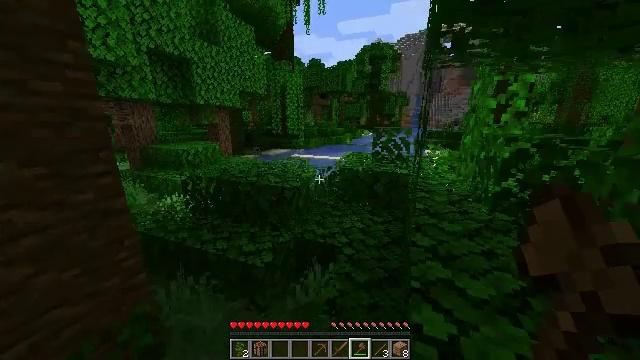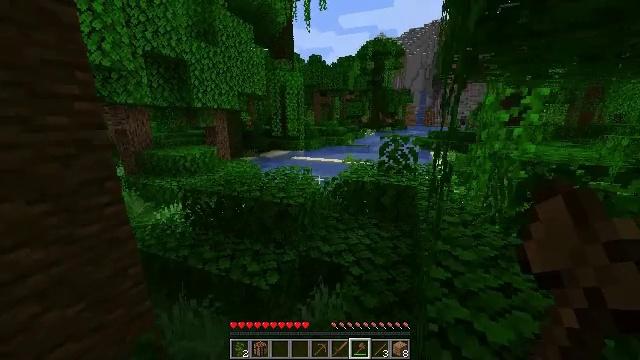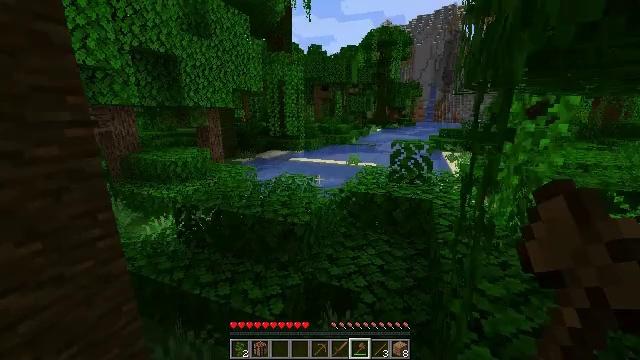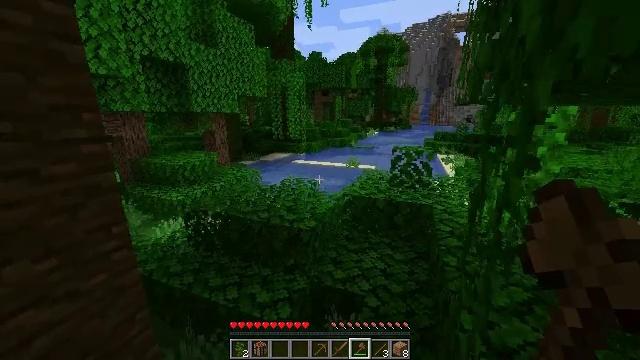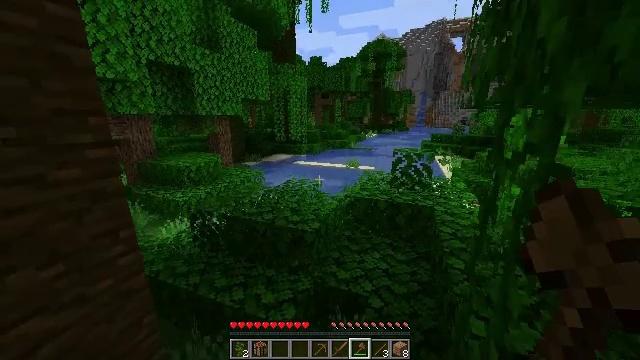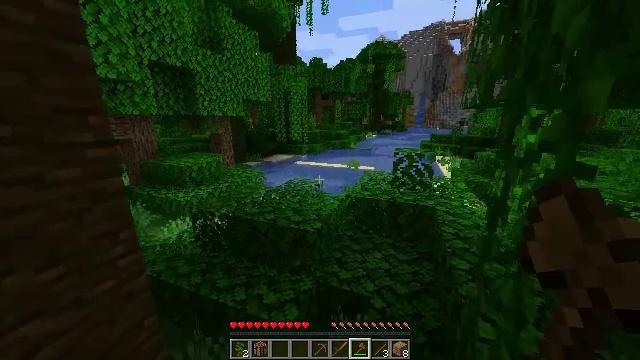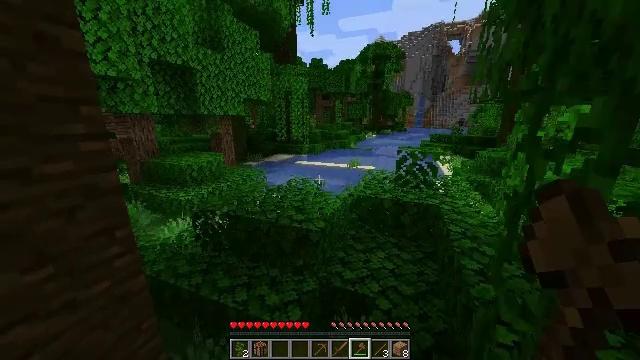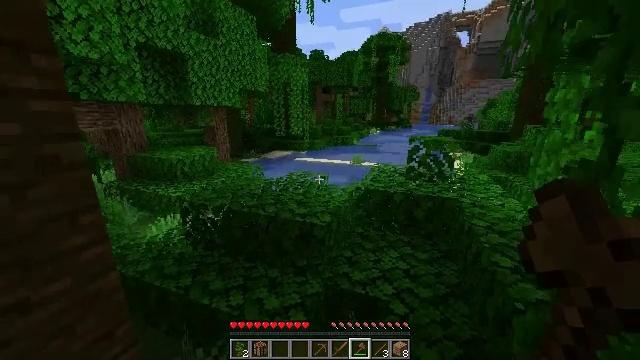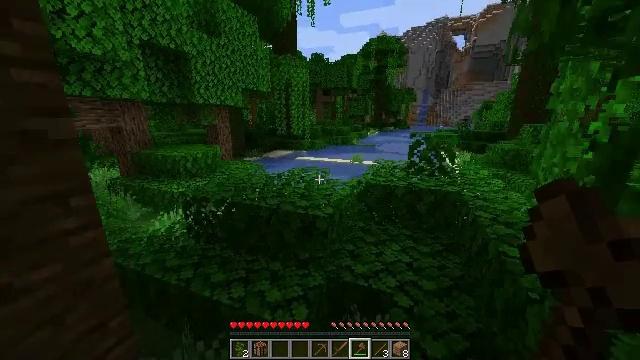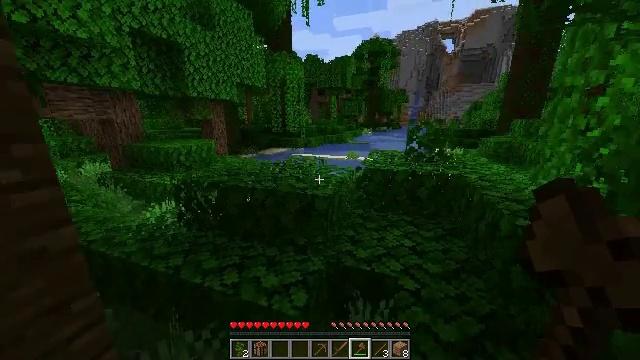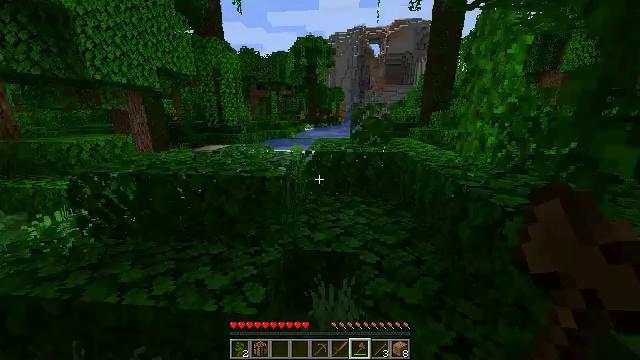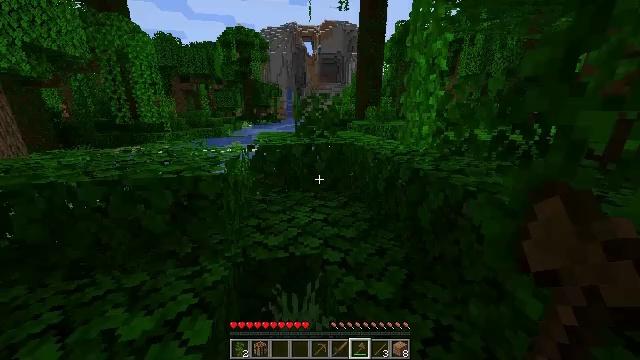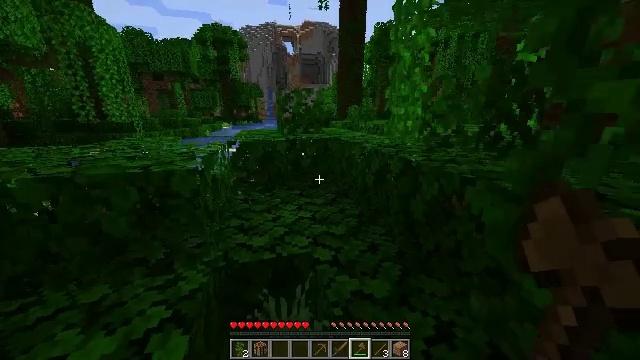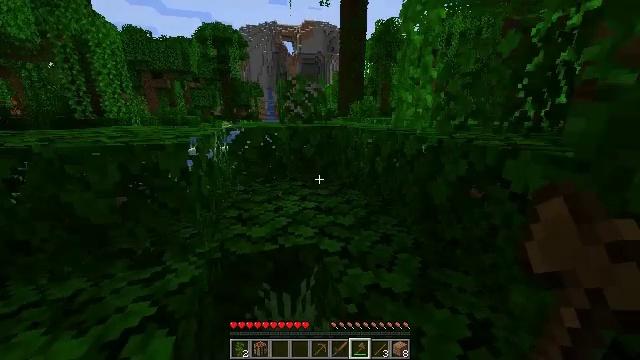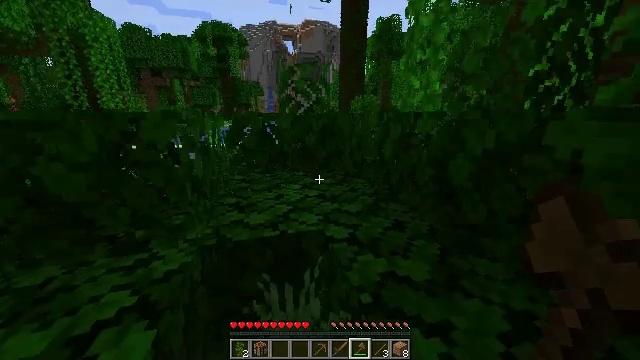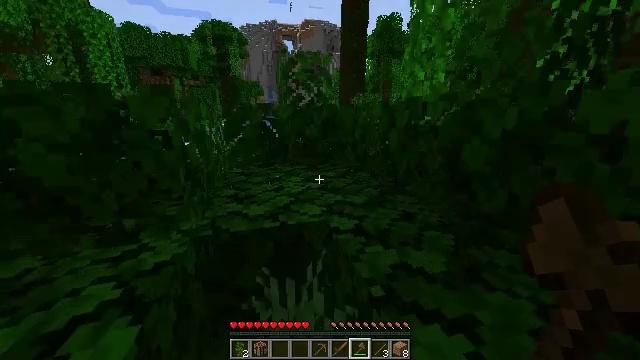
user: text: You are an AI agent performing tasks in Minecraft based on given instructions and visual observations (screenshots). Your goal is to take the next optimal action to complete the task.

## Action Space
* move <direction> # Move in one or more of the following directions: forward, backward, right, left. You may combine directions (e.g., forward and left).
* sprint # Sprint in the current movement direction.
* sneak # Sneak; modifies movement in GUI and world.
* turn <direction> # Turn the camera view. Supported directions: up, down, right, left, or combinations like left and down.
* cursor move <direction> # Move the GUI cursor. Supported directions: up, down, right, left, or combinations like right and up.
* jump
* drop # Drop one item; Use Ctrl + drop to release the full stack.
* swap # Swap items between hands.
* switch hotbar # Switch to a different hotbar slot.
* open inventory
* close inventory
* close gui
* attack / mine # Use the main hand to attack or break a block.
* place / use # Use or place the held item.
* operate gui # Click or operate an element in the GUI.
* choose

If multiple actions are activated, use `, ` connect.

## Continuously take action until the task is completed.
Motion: motion action
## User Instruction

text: Attack bamboo to gather it.
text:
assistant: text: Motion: move forward, sprint, jump
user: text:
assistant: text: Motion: move forward, sprint, jump
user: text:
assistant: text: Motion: move forward, sprint, jump
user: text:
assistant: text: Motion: move forward, sprint, jump
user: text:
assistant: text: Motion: move forward, sprint, jump
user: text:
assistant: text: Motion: move forward, sprint, jump
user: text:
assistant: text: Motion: move forward, sprint, jump
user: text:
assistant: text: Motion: move forward, sprint
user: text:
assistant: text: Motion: move forward, sprint, turn right
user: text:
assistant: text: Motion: move forward, sprint, turn right
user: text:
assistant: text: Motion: move forward, sprint, turn right
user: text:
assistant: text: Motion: move forward, sprint, turn right, jump
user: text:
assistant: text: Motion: move forward, sprint, jump
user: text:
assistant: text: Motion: move forward, sprint, jump
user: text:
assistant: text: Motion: move forward, sprint, jump
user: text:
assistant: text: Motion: move forward, sprint, jump
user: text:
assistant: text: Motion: move forward, sprint, jump
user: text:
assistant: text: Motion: move forward, sprint
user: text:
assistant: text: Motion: move forward, sprint
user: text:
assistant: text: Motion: move forward, sprint
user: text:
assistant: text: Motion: move forward, sprint
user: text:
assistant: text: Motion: move forward, sprint
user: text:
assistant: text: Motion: move forward, sprint
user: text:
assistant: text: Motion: move forward, sprint, jump
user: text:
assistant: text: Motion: move forward, sprint, jump
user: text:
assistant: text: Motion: move forward, sprint, jump
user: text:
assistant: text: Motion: move forward, sprint, jump
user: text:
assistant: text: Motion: move forward, sprint
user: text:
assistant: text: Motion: move forward, sprint
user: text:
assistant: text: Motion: move forward, sprint